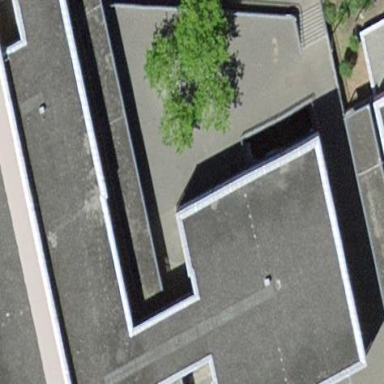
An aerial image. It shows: Building with flat roof.